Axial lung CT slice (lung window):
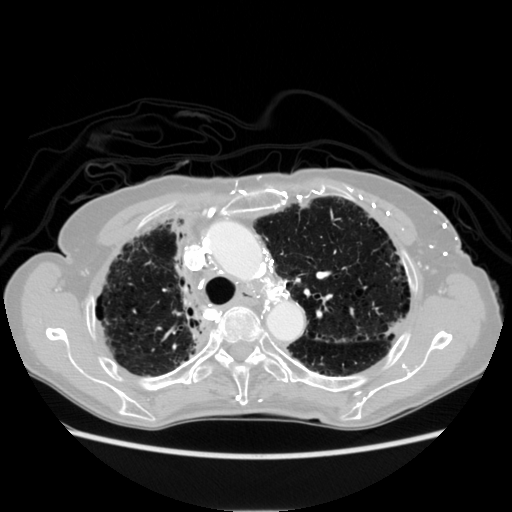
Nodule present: no